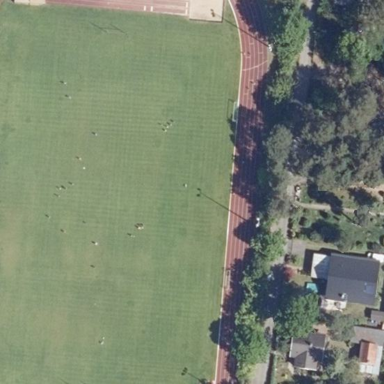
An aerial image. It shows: Multi-sport track with tartan surface.